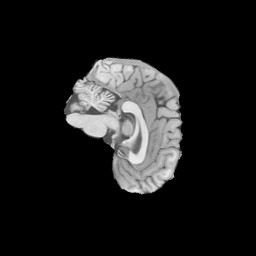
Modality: T1w
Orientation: sagittal